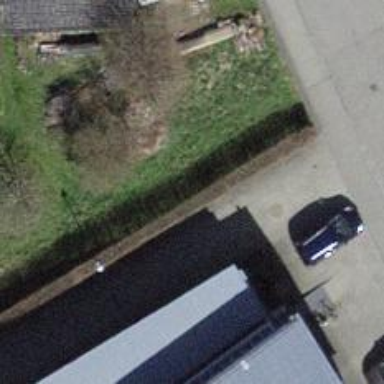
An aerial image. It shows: Paved footway.